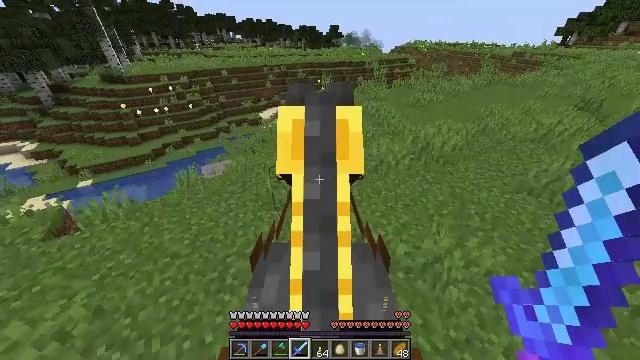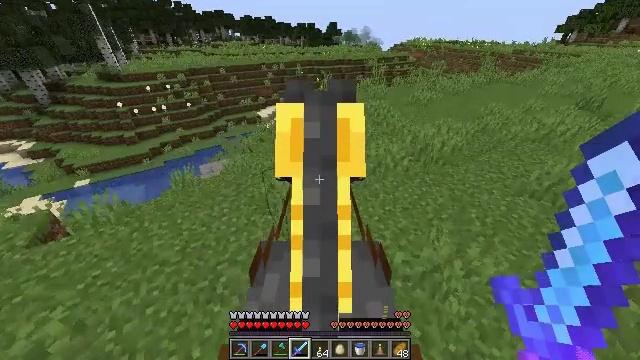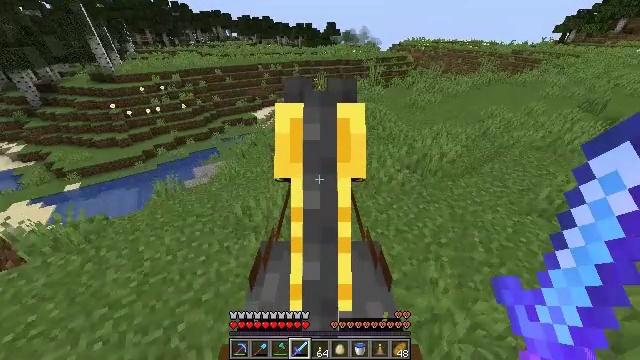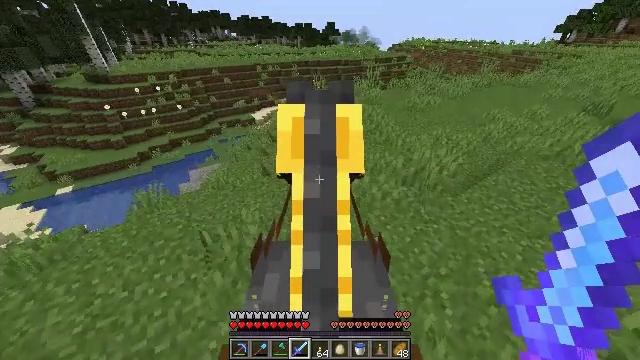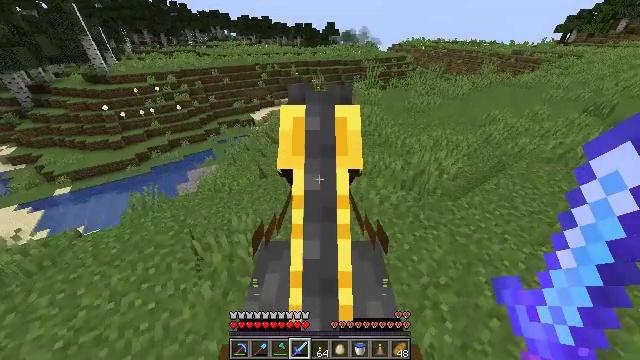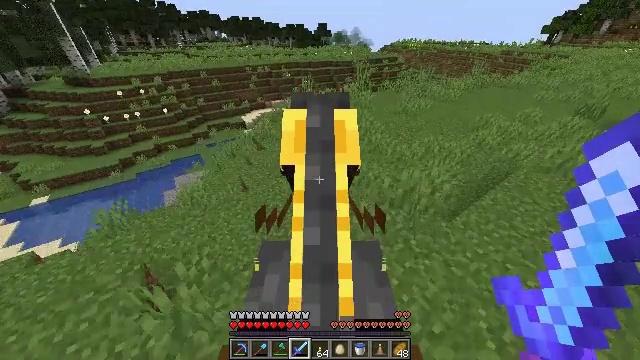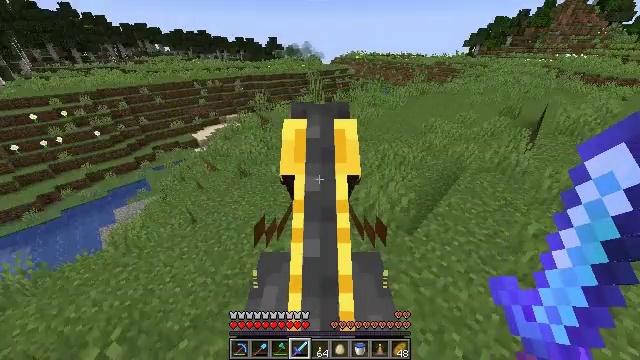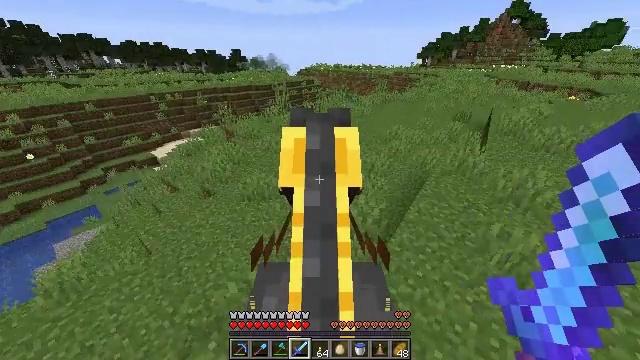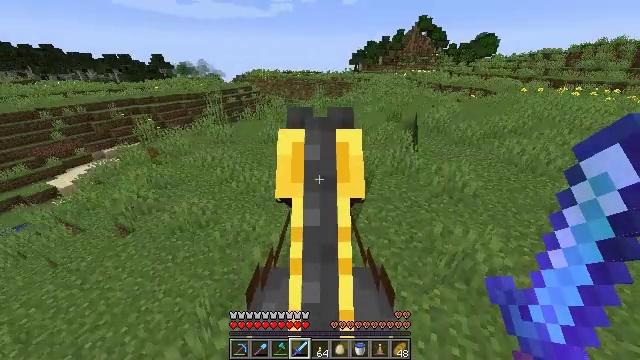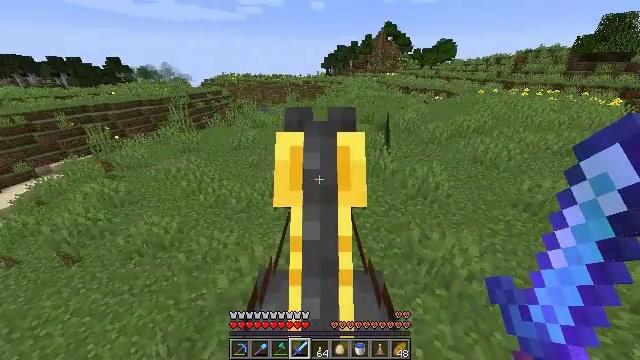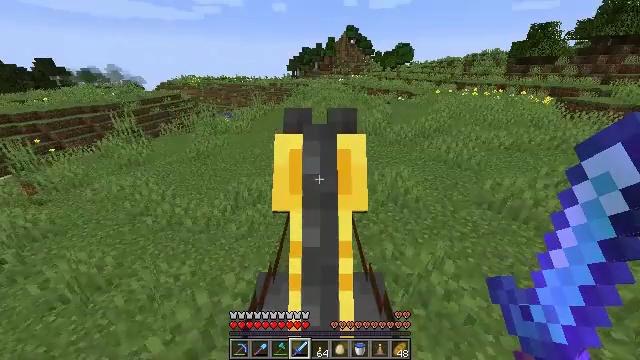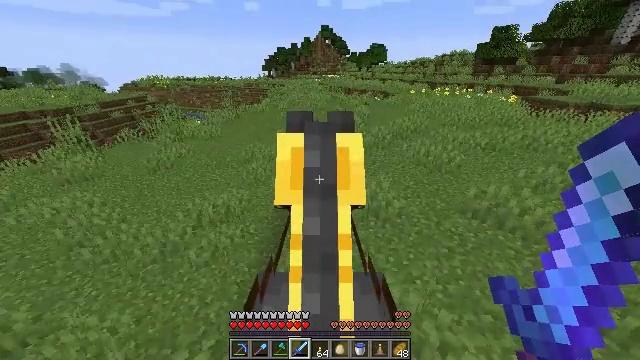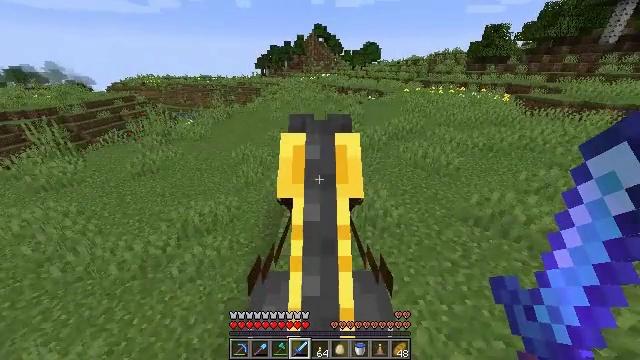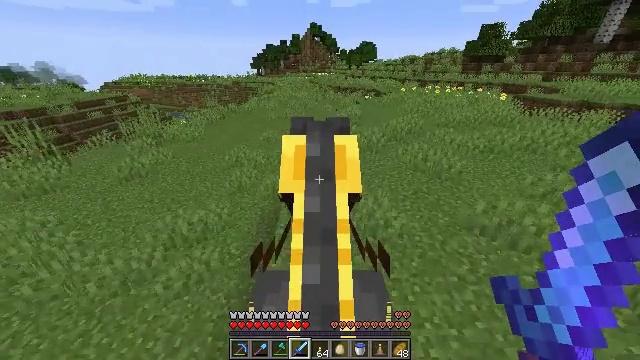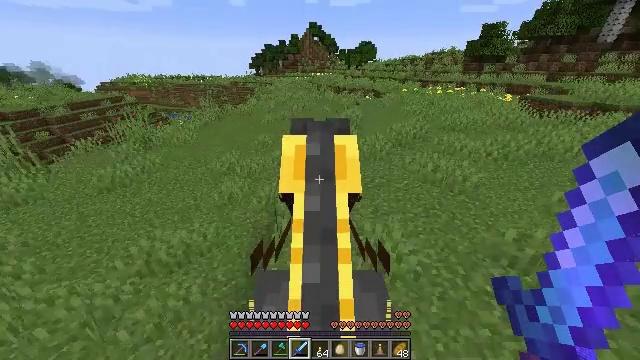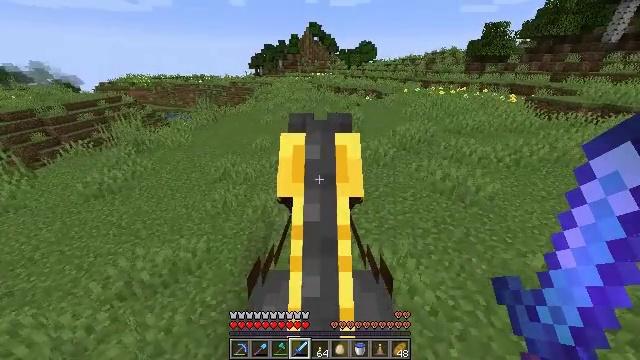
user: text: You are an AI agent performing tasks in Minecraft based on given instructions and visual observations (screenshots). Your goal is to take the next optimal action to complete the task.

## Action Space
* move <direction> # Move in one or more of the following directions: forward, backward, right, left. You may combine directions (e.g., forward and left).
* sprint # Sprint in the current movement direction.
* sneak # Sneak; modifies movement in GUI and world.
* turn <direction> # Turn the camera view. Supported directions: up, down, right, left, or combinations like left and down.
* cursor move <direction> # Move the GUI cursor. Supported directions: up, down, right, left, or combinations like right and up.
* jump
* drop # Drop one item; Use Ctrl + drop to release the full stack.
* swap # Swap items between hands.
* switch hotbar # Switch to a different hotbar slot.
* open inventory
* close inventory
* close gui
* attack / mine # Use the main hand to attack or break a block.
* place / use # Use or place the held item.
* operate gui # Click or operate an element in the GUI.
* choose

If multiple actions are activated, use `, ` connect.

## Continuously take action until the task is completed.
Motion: motion action
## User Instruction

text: Attack the sandstone to break it.
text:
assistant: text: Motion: move forward and move right, sprint
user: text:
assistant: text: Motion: move forward and move right, sprint
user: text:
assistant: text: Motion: move forward and move right, sprint
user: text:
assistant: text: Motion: move forward and move right, sprint
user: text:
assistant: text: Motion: move forward and move right, sprint, turn right
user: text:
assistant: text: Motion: move forward and move right, sprint, turn right and up
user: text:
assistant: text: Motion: move forward and move right, sprint, turn right and up
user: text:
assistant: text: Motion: move forward and move right, sprint, turn right and up
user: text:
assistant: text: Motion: move forward and move right, sprint, turn right
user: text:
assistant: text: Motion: move forward, sprint, turn right
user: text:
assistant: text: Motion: move forward, sprint, turn right
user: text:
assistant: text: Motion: move forward, sprint, turn right
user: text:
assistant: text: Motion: move forward, sprint
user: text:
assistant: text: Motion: move forward, sprint
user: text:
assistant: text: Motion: move forward, sprint
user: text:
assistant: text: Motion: move forward, sprint
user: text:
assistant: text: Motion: move forward, sprint
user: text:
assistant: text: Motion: move forward, sprint
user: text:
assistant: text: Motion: move forward, sprint
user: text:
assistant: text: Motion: move forward, sprint
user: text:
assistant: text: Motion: move forward, sprint
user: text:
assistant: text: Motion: move forward, sprint, turn right
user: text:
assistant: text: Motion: move forward, sprint, turn right
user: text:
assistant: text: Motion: move forward, sprint, turn right
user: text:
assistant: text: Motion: move forward, sprint
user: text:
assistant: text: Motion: move forward, sprint
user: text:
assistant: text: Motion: move forward, sprint
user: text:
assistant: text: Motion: move forward, sprint
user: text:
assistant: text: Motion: move forward, sprint
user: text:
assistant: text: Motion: move forward, sprint, turn up